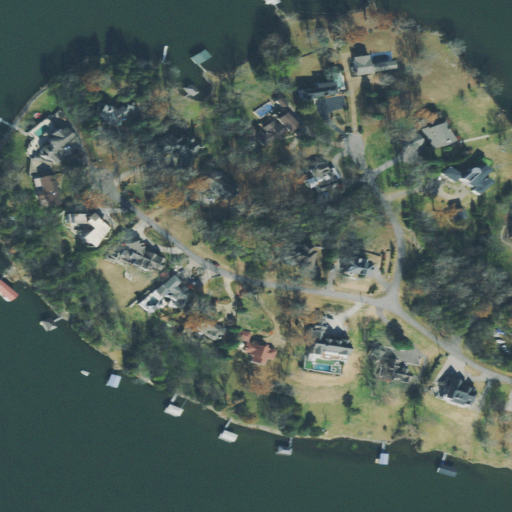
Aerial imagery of mountain in Tennessee named Fort Hill containing open water, open development, low intensity development, mixed forest, pasture, evergreen forest, medium intensity development, deciduous forest, grassland, and high intensity development